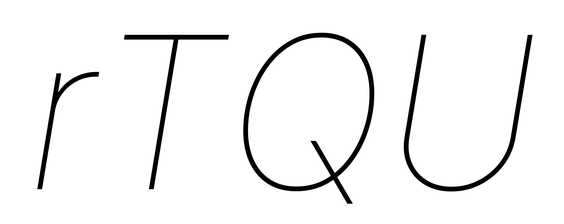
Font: Inter-Italic_Thin_Italic